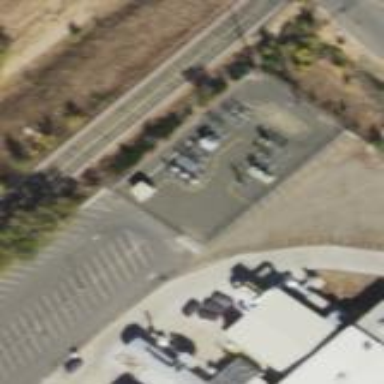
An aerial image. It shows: Power substation.